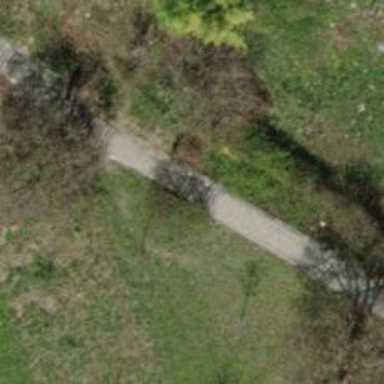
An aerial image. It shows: Path made of paving stones.